Question: I am developing a taxi pickup drop application. I need to provide a feature to provide alternative pickup and drop points. When I choose pickup point, I need select the pickup point on the mapview. For this I need the marker to change from drop drawable to pickup drawable.
I am using the following code to change the overlay
'''
whichPoint = !whichPoint;
if (whichPoint == PICKUP) {
map.getOverlays().clear();
map.getOverlays().add(startLocation);
map.getOverlays().add(locationOverlay);
} else if (whichPoint == DROP) {
map.getOverlays().clear();
map.getOverlays().add(endLocation);
map.getOverlays().add(locationOverlay);
}
'''
When I change the overlay, for a brief moment during the transition (3-4 seconds) I get a "half" image of the new overlay. Check the image below. How do I eliminate the transition display issue.

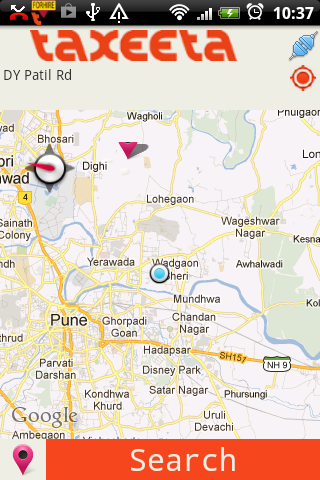
Answer: I did not call 'populate' after adding the overlay's. Also found out that clearing and adding overlays is a UI intensive task. Its better to add all your overlays and control the ontouch. That is what I did and it works well.